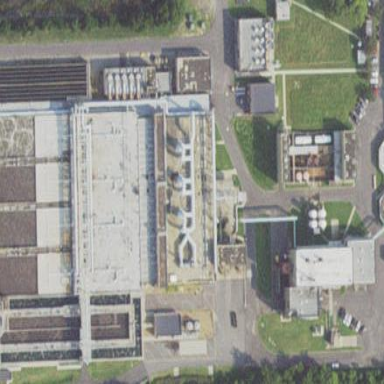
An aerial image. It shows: View of wastewater plant.